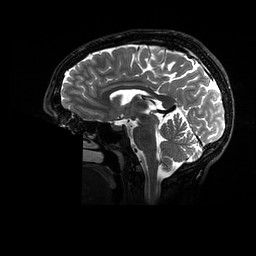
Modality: T2w
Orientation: axial